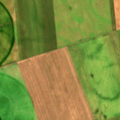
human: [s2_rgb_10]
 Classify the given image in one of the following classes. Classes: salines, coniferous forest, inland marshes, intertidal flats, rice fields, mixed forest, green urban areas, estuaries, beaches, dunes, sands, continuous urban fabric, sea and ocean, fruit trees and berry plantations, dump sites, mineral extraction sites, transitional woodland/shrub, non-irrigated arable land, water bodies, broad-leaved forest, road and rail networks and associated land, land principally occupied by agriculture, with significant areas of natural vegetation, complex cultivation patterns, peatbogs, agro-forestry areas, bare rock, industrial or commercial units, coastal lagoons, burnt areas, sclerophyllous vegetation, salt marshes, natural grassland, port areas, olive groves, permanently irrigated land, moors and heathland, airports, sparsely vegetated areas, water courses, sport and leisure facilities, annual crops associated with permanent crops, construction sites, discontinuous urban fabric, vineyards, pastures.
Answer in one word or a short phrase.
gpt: non-irrigated arable land